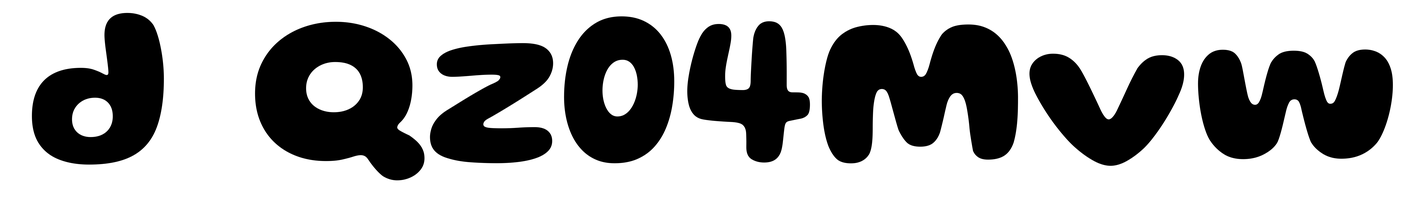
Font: Gluten_Bold